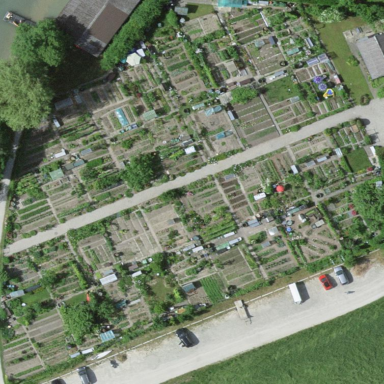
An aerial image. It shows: Area designated for allotments.